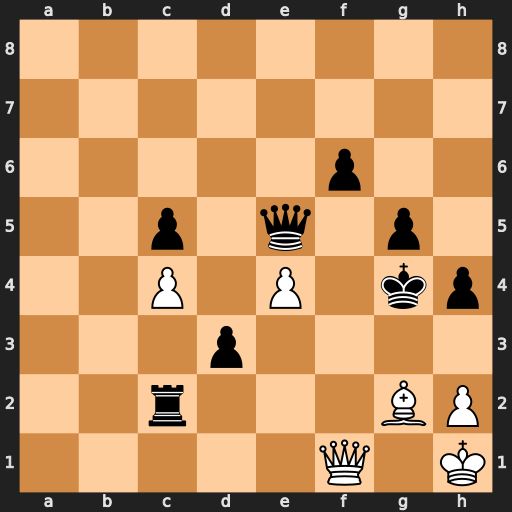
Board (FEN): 8/8/5p2/2p1q1p1/2P1P1kp/3p4/2r3BP/5Q1K
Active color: w
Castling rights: -
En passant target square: -
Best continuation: Qf3#